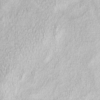
Label: not_dusty